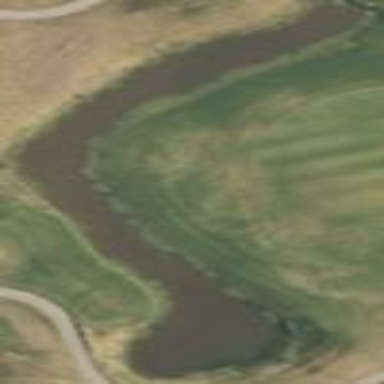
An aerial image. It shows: Pond serving as water hazard on golf course.